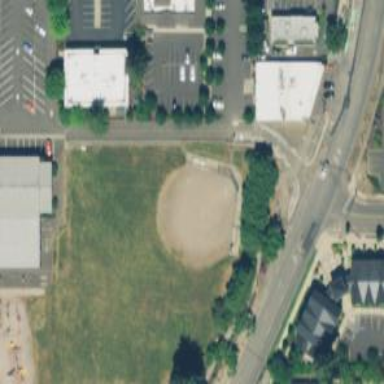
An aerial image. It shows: Baseball pitch for leisure land activities.